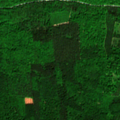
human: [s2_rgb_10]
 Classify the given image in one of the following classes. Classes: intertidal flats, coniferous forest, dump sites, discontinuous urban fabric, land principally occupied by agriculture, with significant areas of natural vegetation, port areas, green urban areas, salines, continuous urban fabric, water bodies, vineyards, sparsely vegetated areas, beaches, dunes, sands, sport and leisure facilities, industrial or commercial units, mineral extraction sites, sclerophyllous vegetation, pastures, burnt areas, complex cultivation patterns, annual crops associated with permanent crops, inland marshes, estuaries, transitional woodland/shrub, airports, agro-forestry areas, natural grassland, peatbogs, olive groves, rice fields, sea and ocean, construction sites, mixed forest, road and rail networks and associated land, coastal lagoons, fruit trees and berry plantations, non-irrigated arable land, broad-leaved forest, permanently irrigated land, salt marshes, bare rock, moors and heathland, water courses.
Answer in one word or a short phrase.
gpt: broad-leaved forest, mixed forest